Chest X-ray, PA view. Patient: 60 years old, sex M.
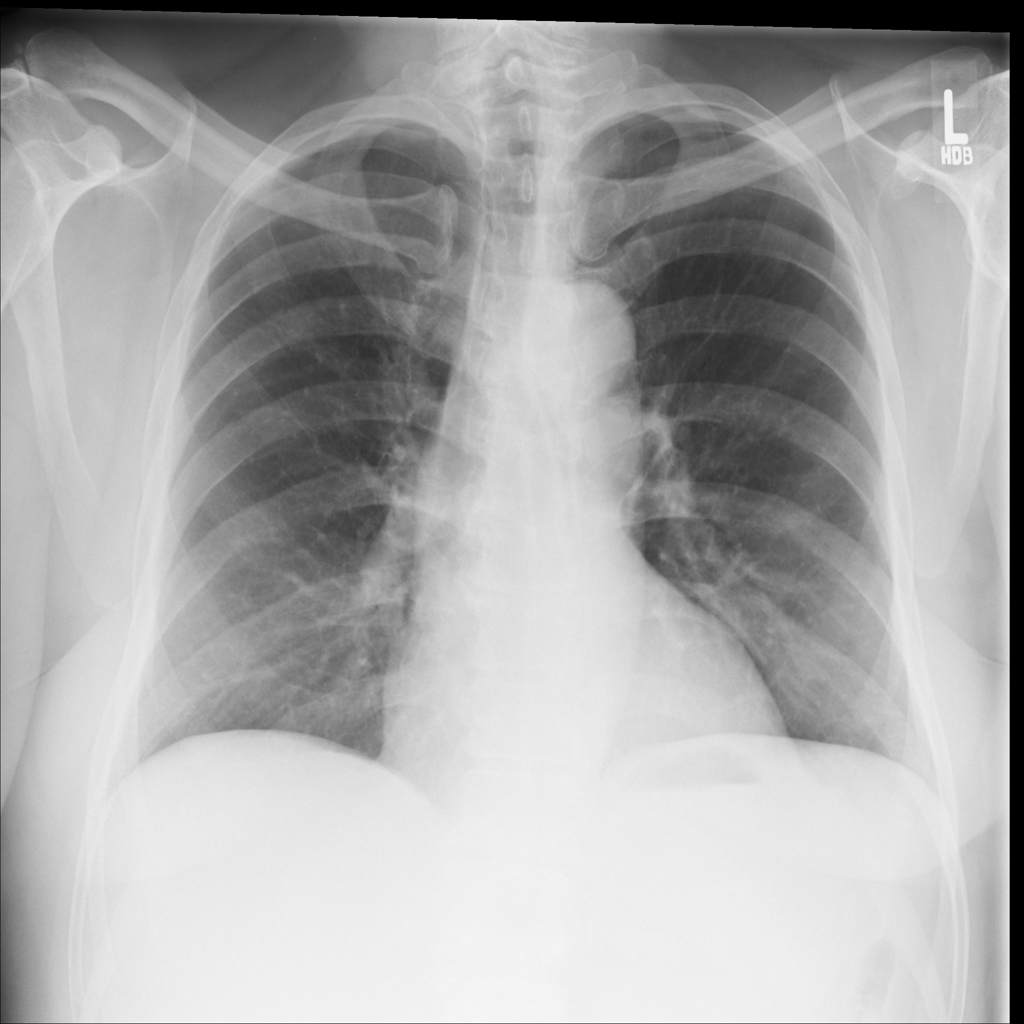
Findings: No Finding